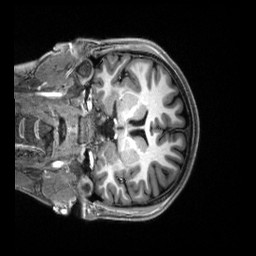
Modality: T1w
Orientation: coronal
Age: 19
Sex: female
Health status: healthy
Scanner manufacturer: siemens
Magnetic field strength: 3 T
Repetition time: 2.5 s
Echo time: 0.00222 s